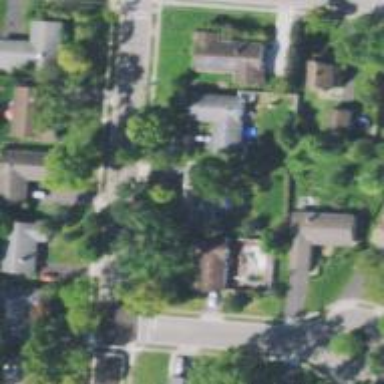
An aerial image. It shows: Residential driveway.